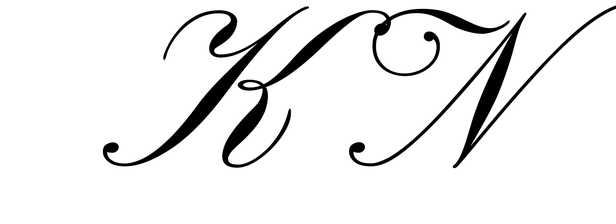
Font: PinyonScript-Regular